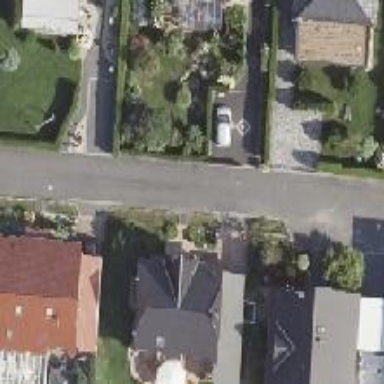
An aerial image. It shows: Asphalt road in living street with no sidewalk.